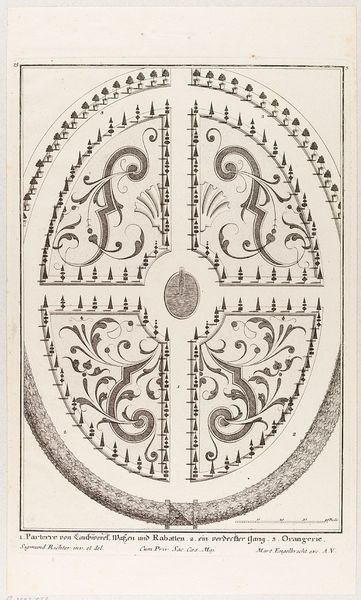
Titel: Gartenparterre
Künstler: Siegmund Richter
Standort: Hamburg
Institution: Museum für Kunst und Gewerbe Hamburg
Schlagwörter: baum, barock, strauch, springbrunnen, papier, grafik, graphik, ornamente, fotografie, photographie, druckgraphik, druckgrafik, radierung, stich, entwurf, laubwerk, blattwerk, blumenbeet, plan, fontaine, kupferstich, grundriss, wasserzeichen, parks, bandelwerk, reproduktionen, barockzeit, barockzeitalter, druckerzeugnisse, bäume, sträucher, gebäudes, gärten, ornamentstich, vorlageblätter, gartenlabyrinth